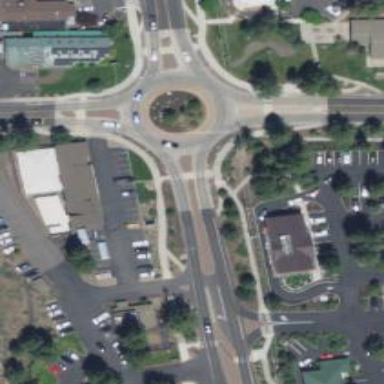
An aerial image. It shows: Secondary road around roundabout.